Field crop: maize
Growth stage: 2
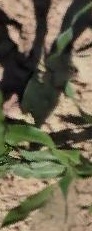
Species: maize